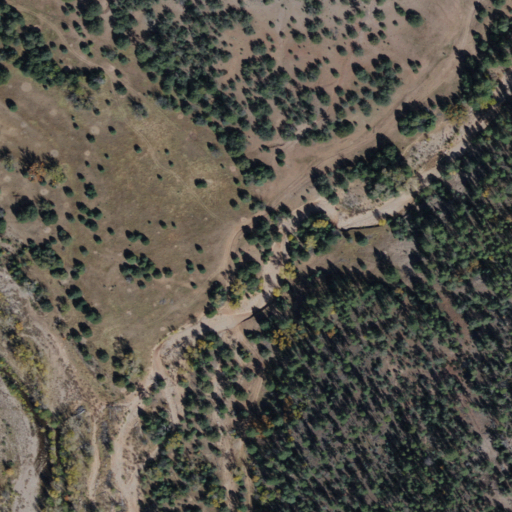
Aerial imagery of valley in Arizona named Gatewood Canyon containing shrub, evergreen forest, and woody wetlands